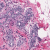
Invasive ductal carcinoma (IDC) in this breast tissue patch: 0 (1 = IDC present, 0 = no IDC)